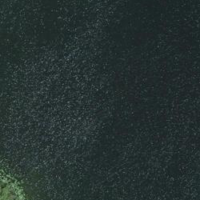
EUNIS habitat code: 14
Species observed at this site:
Vulpes vulpes